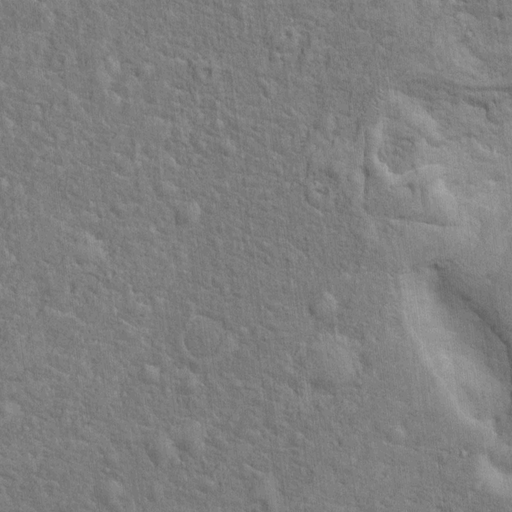
Objects detected: cone